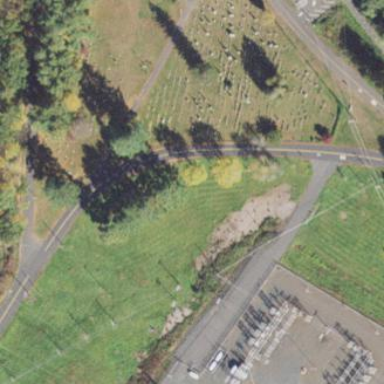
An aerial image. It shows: Private cemetery known as grave yard.